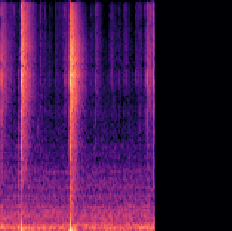
Sound class: Fire crackling